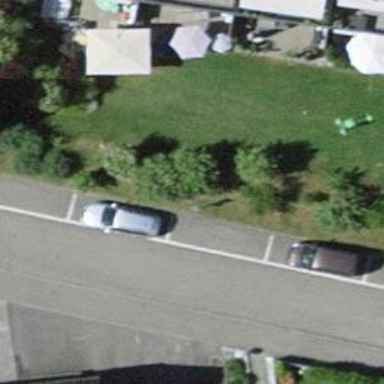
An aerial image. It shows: Parking area with surface.